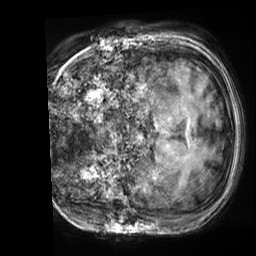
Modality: T1w
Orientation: coronal
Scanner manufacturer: siemens
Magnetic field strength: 3 T
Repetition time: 2.5 s
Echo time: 0.00299 s